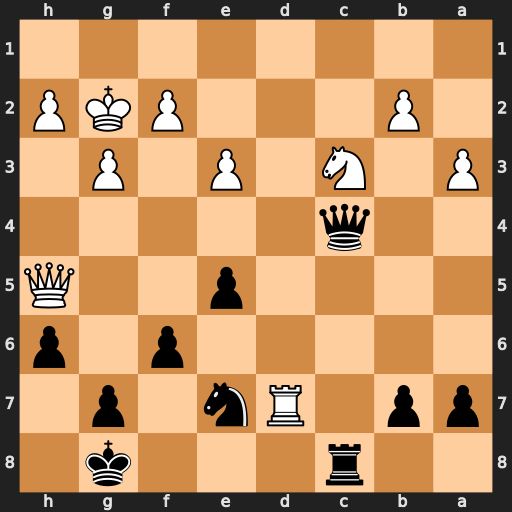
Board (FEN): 2r3k1/pp1Rn1p1/5p1p/4p2Q/2q5/P1N1P1P1/1P3PKP/8
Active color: b
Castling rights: -
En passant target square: -
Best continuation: Qc6+ Qf3 Qxd7